Interaction volume radius: 5 \u00c5
Interaction volume height: 25 \u00c5
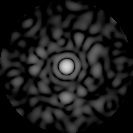
Disorder parameter: 0.8168